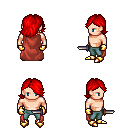
a pixel art fantasy rpg character, male body template, human, light skin, maroon cape, teal pants, red swoop hairstyle, gold gloves, gold boots, dagger, four views (front, back, left, right), 2x2 character sprite sheet, small pixel art, hard edges, no anti-aliasing